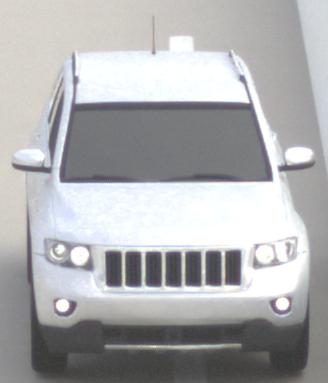
Make: Jeep
Model: Grand Cherokee
Detailed model: WK2
Model produced from: 2010
Model produced until: 2021
Doors: 5
Color: white
Road condition: dry road
Daytime: morning or afternoon
Contrast: low contrast